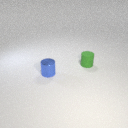
small blue metal cylinder to the left of small green rubber cylinder